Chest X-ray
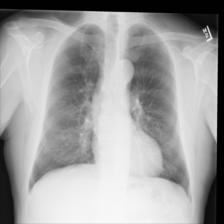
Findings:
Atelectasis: negative
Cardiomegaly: negative
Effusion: negative
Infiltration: negative
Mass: negative
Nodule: negative
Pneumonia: negative
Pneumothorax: negative
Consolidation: negative
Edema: negative
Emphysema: negative
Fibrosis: negative
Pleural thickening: negative
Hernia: negative